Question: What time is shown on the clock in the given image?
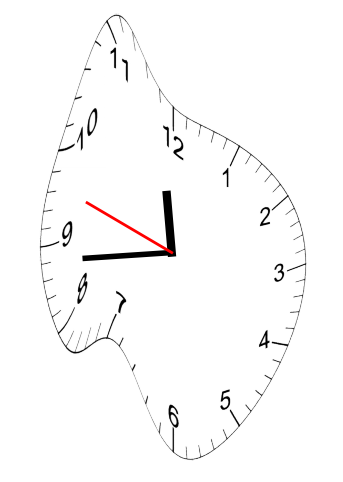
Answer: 11:43:48